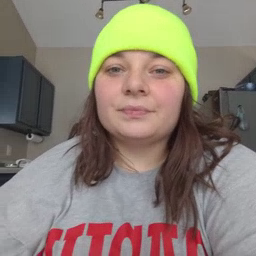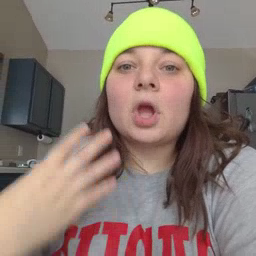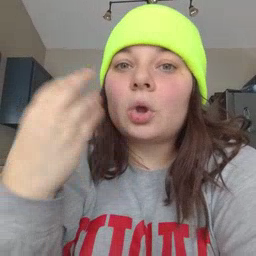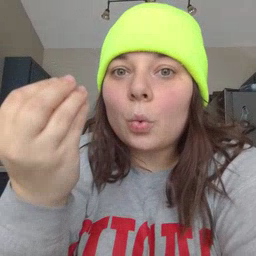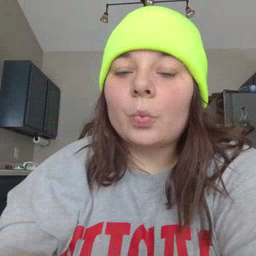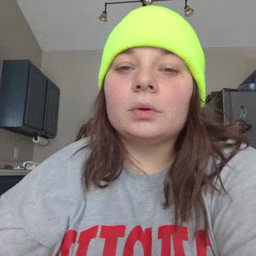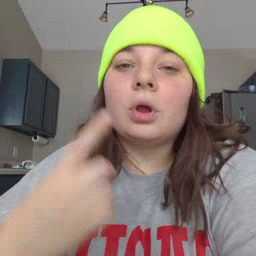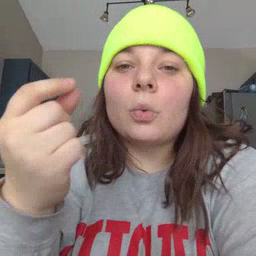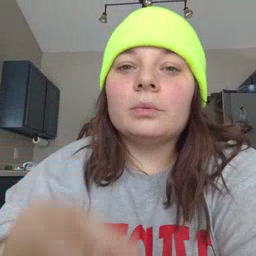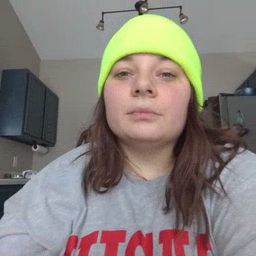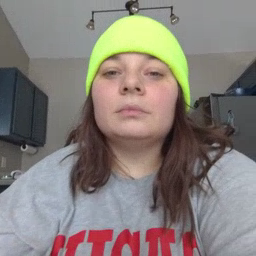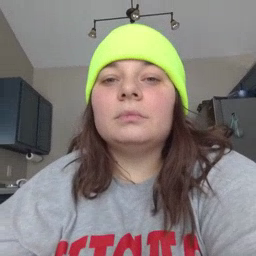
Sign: go